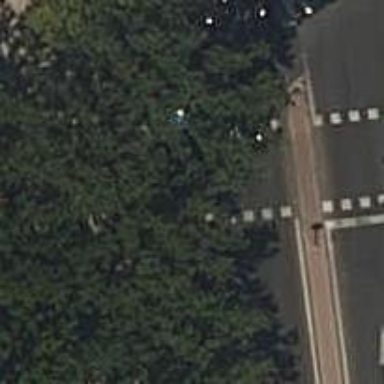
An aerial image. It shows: Kerb barrier.